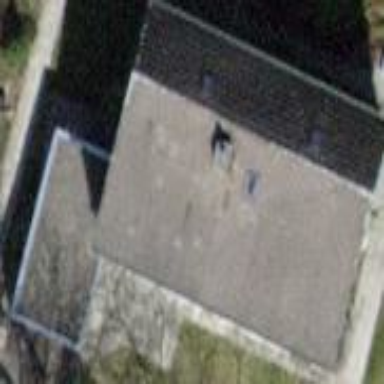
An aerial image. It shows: Detached building with gabled roof.